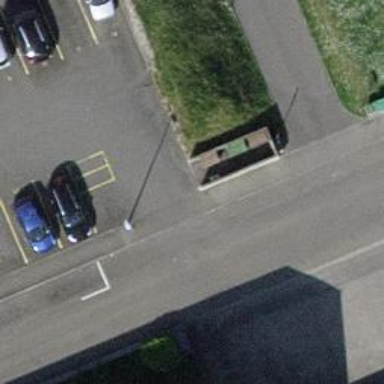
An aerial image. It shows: Parking aisle designated as service road.